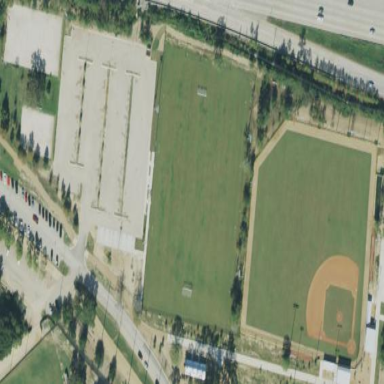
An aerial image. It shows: Soccer pitch for leisure land activities.